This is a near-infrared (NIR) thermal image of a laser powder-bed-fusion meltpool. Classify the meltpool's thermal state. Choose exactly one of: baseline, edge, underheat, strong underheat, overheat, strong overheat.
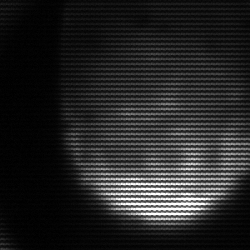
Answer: edge